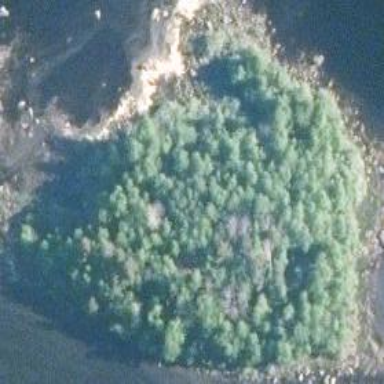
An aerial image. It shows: Islet covered with woodland. The area is classified as forest land.